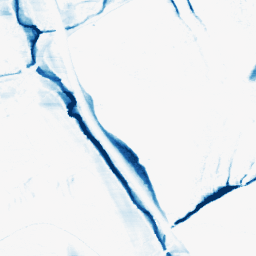
Category: morphological
Decomposition family: morphological_ellipse
Decomposition parameters: operation: closing
width: 5
height: 30
Upsampling method: bicubic
Upsampling parameters: scale: 8
Upsampling scale: 8